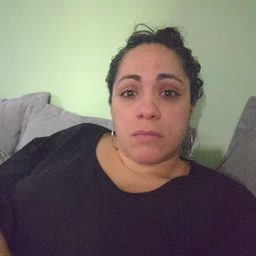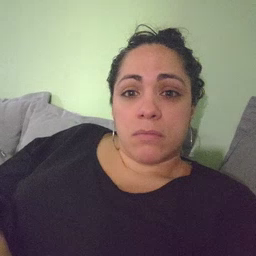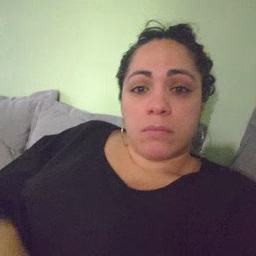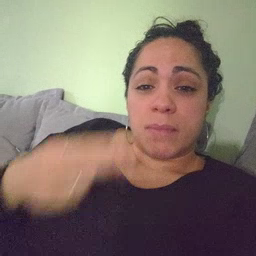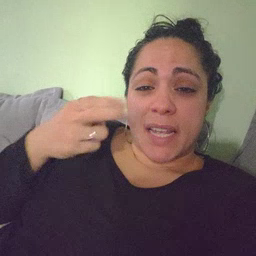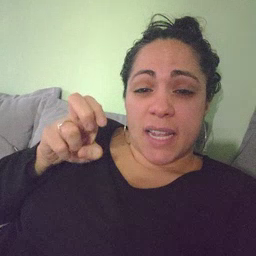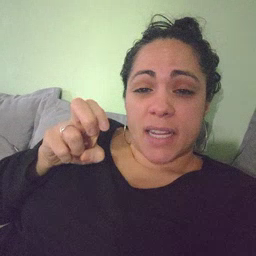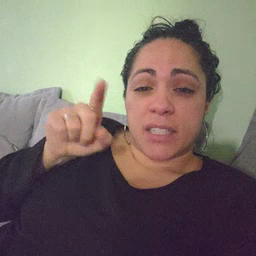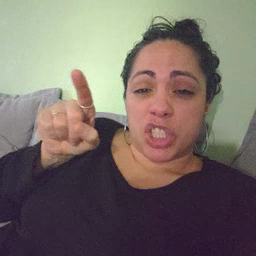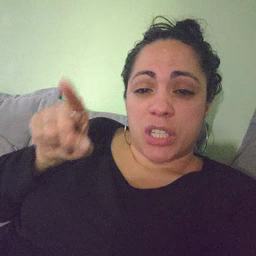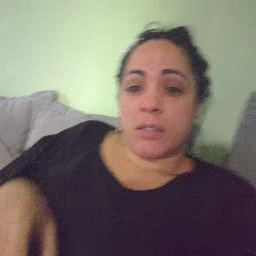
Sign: hesheit